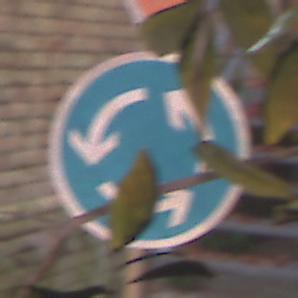
Verkehrszeichen: Kreisverkehr
Zusatzzeichen oben: VorfahrtGewaehren
Umgebung: Outdoor, Urban
Tageszeit: MorningAfternoon
Wetter: Clear
Licht: Natural
Jahreszeit: NotSpecified
Kontrast: MediumContrast